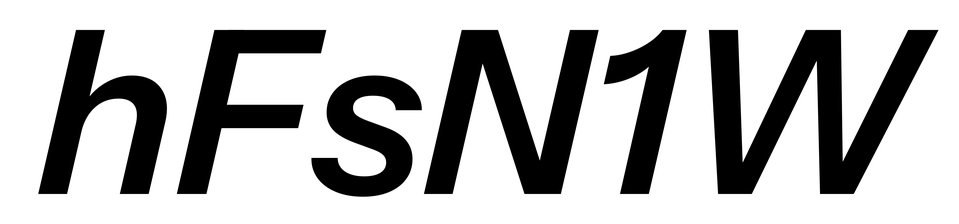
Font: InstrumentSans-Italic_SemiBold_Italic